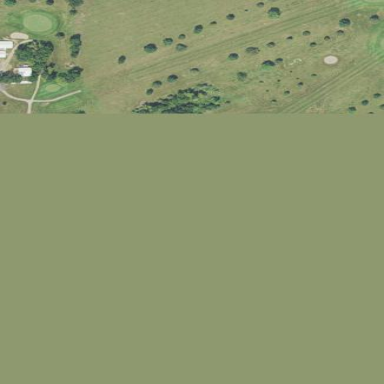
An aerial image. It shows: Golf course surrounded by greenery.